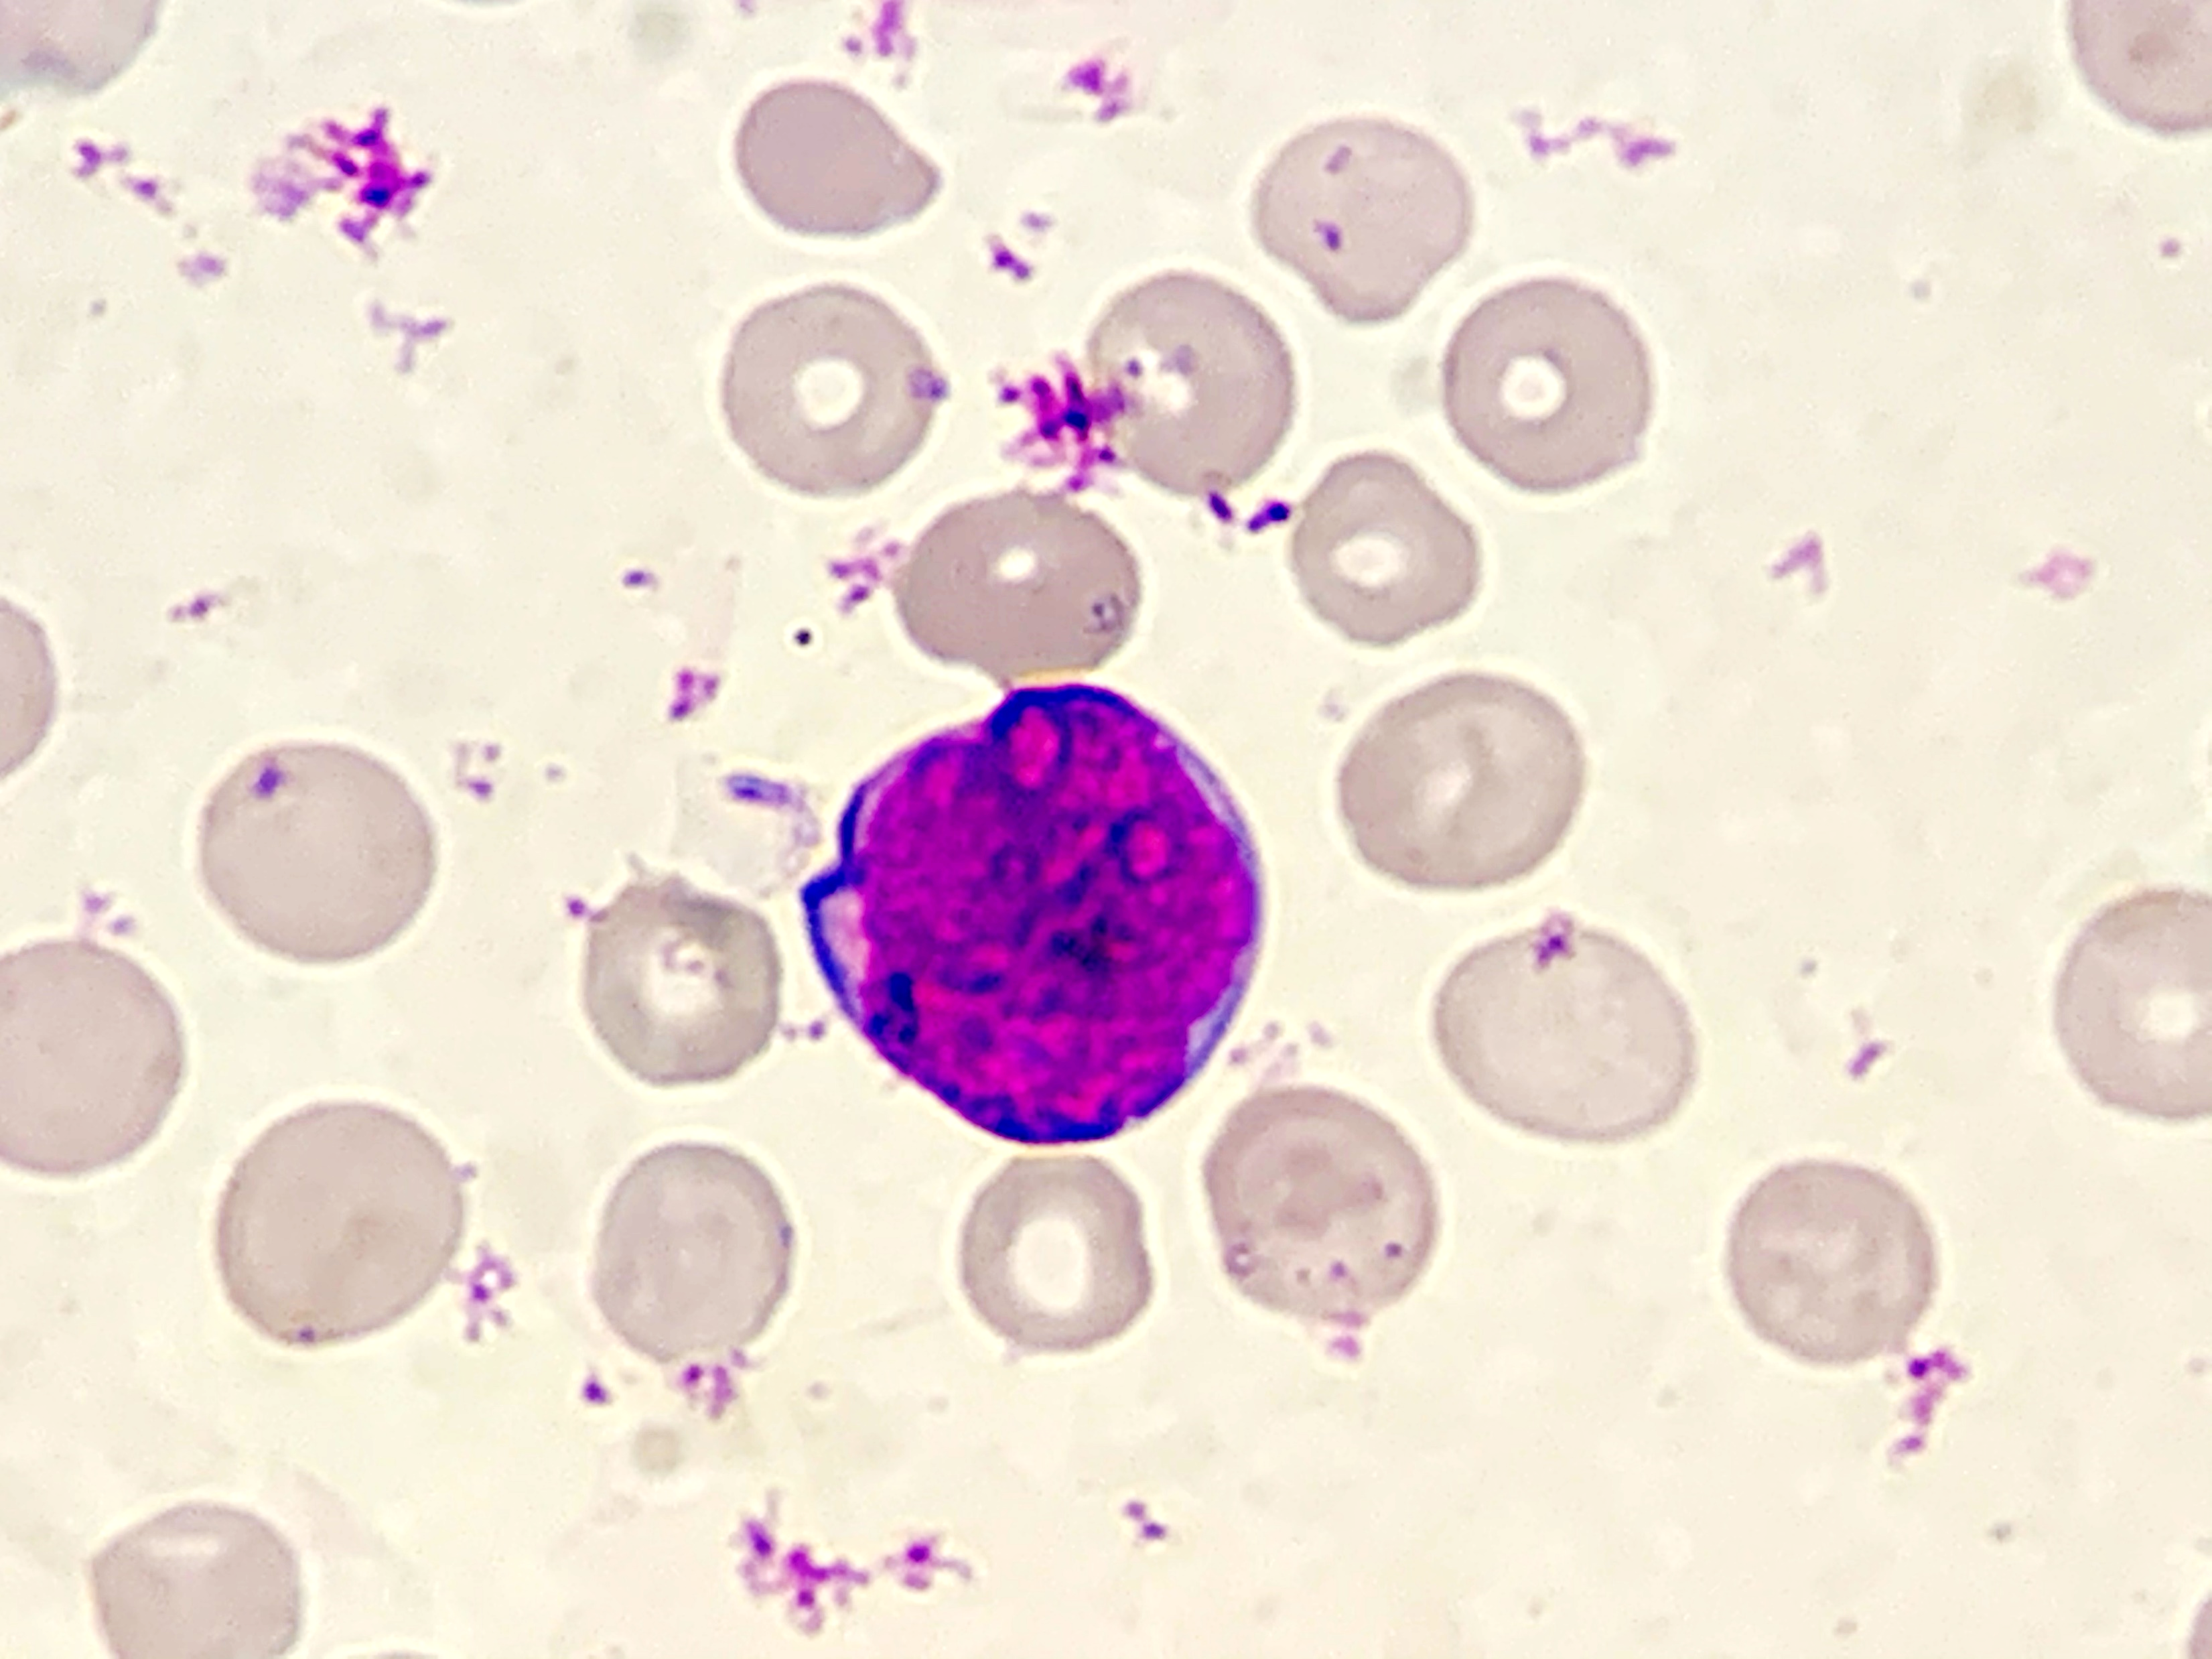
Cell type: BLAST CELLS